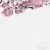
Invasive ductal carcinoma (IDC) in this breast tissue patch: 0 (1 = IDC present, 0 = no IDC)